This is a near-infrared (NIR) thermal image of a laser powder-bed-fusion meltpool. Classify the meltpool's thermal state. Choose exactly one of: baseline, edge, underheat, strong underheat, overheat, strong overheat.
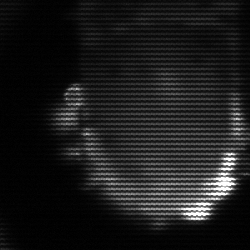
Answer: baseline